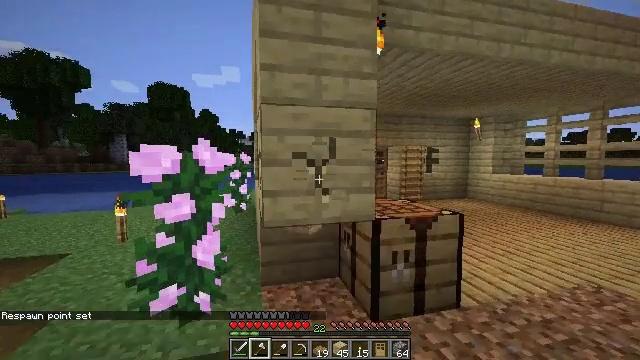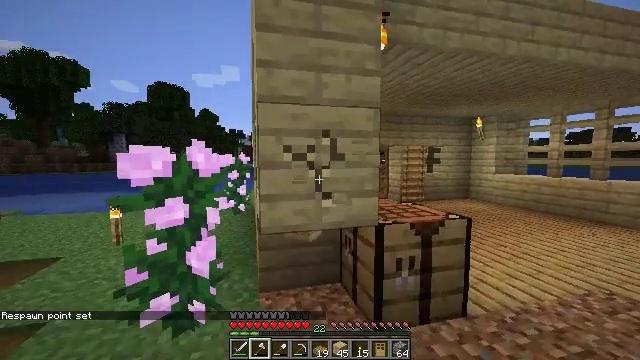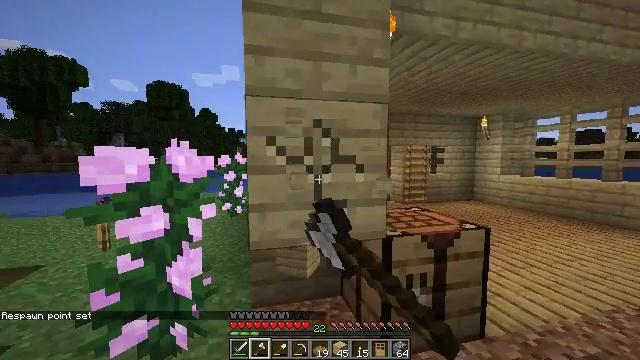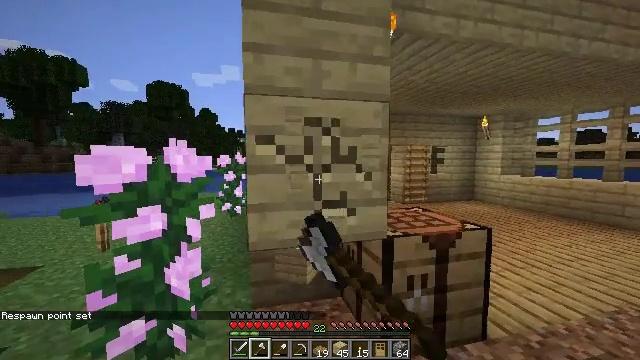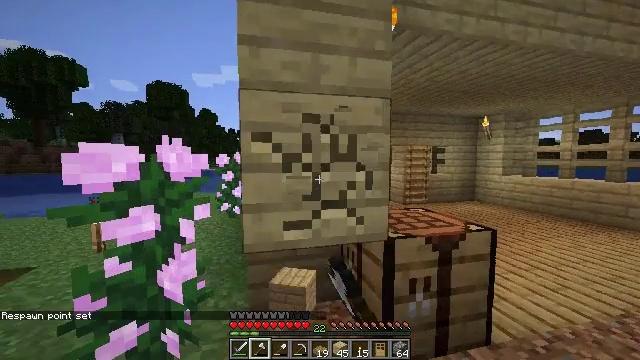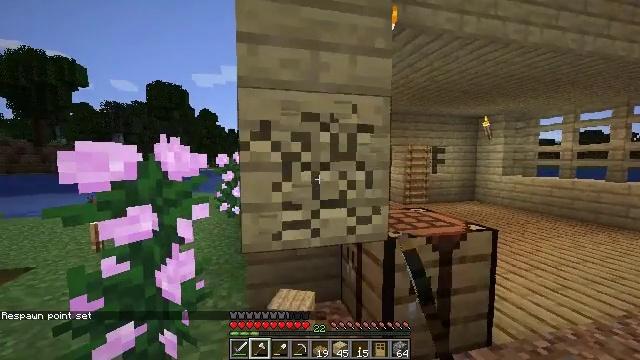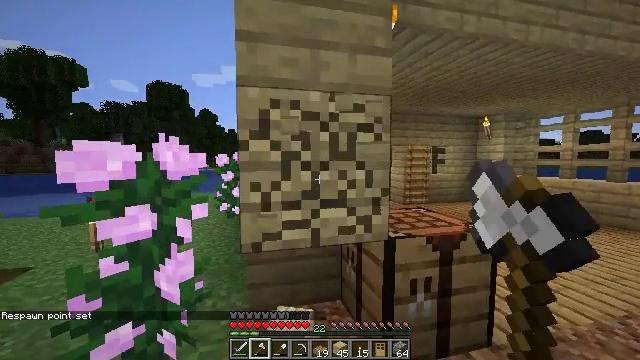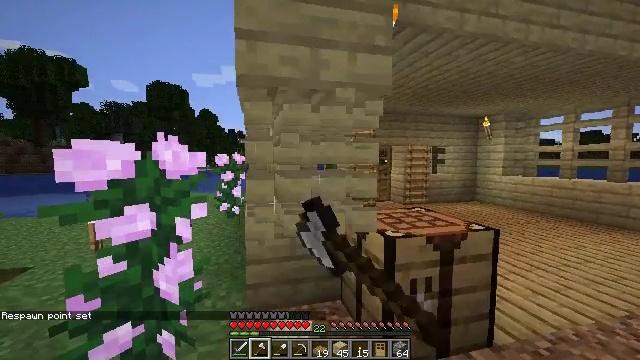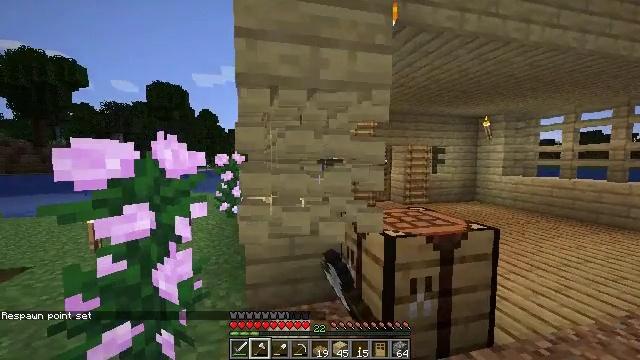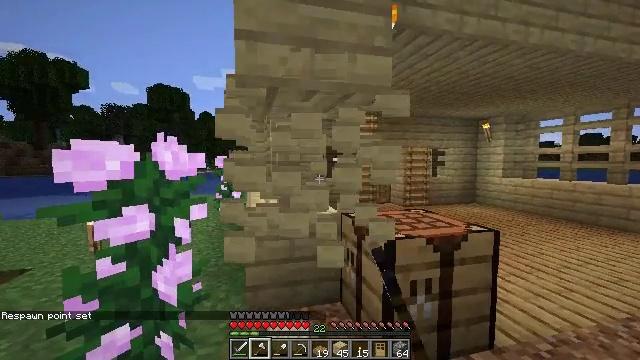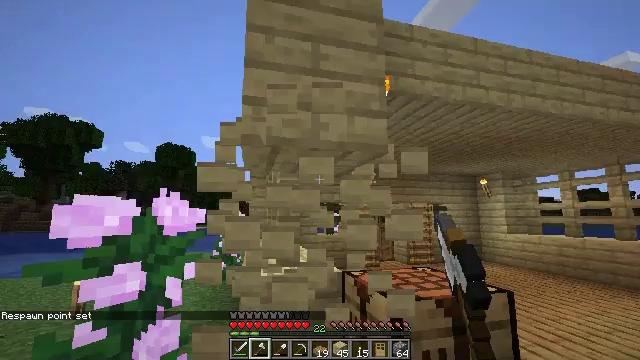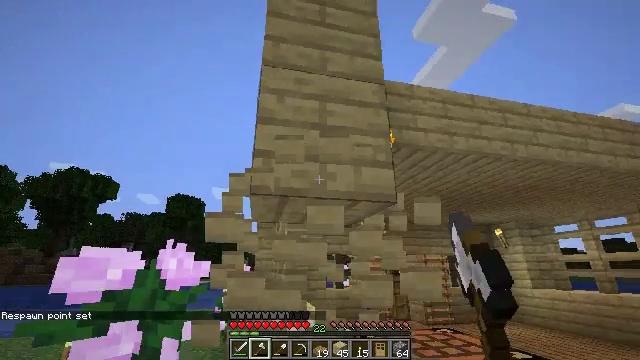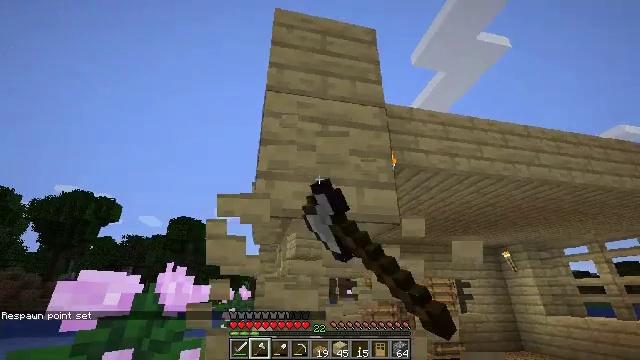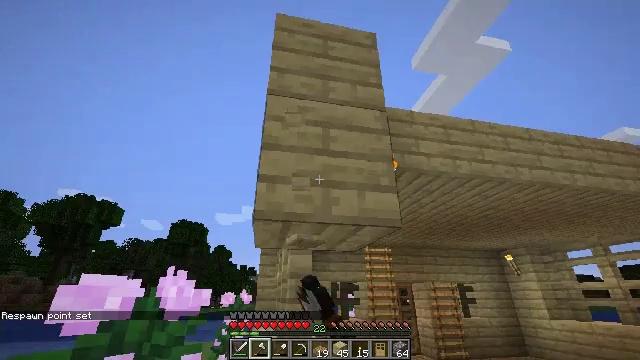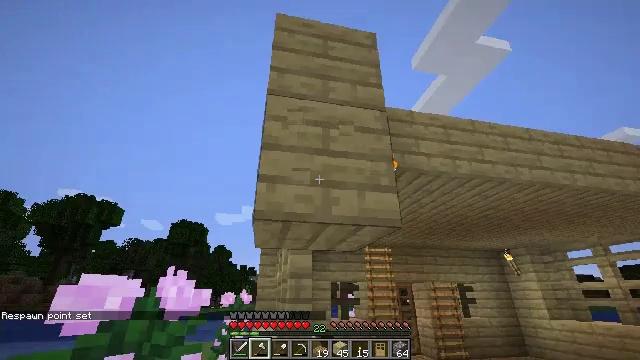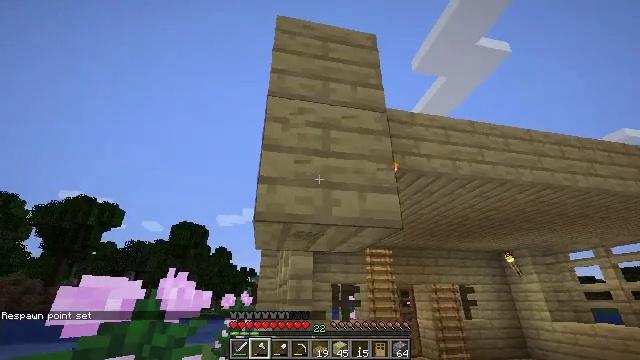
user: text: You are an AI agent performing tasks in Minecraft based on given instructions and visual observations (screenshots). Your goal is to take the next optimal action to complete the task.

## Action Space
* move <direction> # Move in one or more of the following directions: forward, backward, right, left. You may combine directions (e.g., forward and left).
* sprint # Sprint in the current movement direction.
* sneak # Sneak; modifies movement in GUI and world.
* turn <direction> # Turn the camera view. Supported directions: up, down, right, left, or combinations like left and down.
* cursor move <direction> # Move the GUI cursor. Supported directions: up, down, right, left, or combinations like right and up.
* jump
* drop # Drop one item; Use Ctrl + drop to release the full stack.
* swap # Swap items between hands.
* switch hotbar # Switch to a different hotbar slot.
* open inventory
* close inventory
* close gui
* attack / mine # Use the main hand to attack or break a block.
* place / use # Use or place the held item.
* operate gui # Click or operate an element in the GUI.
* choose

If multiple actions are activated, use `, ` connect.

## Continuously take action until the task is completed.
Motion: motion action
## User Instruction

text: Remove birch planks to collect them.
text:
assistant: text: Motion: move forward, attack / mine
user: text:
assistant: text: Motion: attack / mine
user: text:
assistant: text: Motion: attack / mine
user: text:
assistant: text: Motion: attack / mine
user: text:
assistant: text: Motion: attack / mine
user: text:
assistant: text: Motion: attack / mine
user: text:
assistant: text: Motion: attack / mine
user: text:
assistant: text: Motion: attack / mine
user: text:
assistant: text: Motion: attack / mine
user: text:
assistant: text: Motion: turn up, attack / mine
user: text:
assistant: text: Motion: turn left and up, attack / mine
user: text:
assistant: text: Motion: turn up, attack / mine
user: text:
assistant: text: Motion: attack / mine
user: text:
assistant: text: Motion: attack / mine
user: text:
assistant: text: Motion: attack / mine
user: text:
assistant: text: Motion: attack / mine
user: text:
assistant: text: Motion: attack / mine
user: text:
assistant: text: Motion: attack / mine
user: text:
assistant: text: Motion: attack / mine
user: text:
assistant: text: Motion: attack / mine
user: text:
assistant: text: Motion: attack / mine
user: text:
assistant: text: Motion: attack / mine
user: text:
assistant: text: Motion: attack / mine
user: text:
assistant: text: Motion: attack / mine
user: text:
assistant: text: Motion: attack / mine
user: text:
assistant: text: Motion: attack / mine
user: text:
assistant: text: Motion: attack / mine
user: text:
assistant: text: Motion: move forward, turn up, attack / mine
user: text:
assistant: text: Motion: move forward, turn up, attack / mine
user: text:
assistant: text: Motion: move forward, turn up, attack / mine